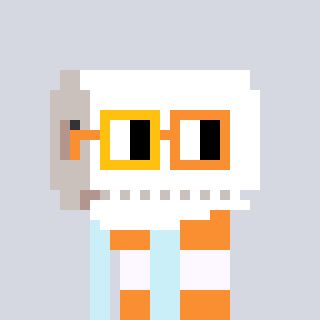
a pixel art character with square yellow and orange glasses, a toiletpaper-full-shaped head and a cold-colored body on a cool background